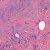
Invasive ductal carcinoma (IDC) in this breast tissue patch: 0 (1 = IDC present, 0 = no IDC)